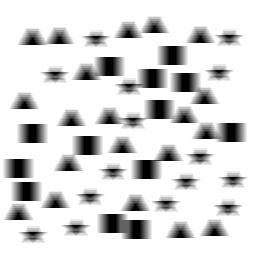
Squares: 13
Triangles: 20
Stars: 15
Total shapes: 48